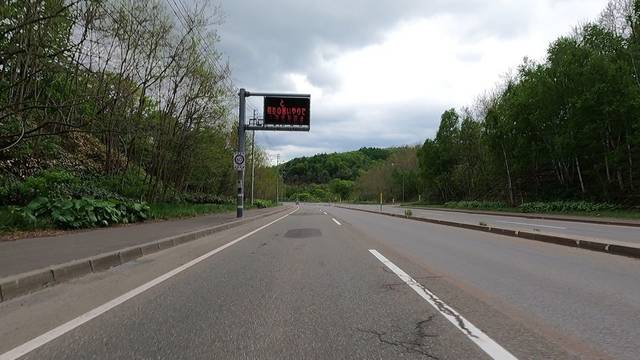
Region: Japan
Coordinates: 42.956, 141.244